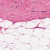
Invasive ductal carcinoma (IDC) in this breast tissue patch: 0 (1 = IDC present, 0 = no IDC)